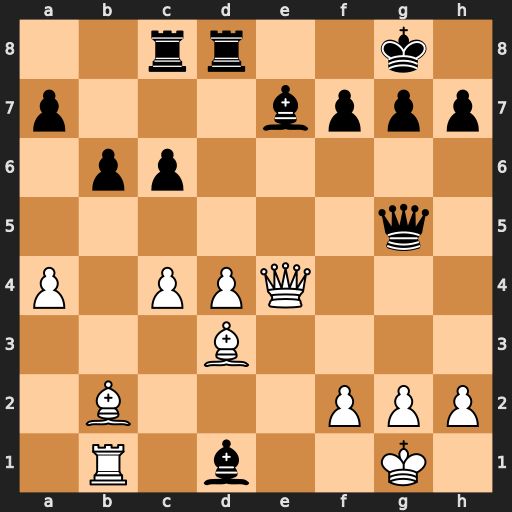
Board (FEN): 2rr2k1/p3bppp/1pp5/6q1/P1PPQ3/3B4/1B3PPP/1R1b2K1
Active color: w
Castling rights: -
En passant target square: -
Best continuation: Qxh7+ Kf8 Qh8#